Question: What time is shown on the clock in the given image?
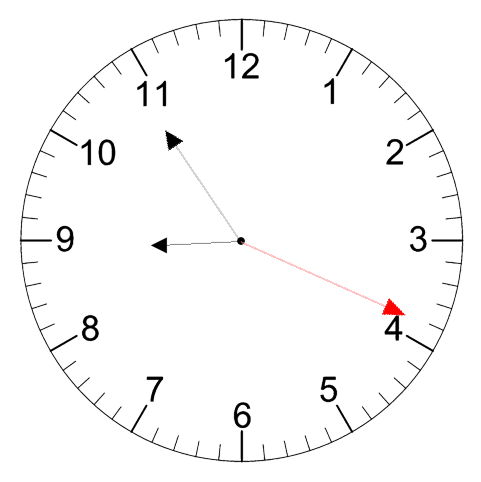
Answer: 08:54:19